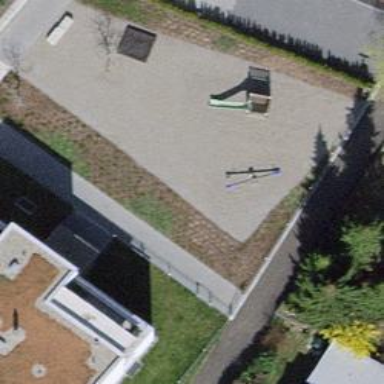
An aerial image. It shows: Playground area for leisure activities on the land.